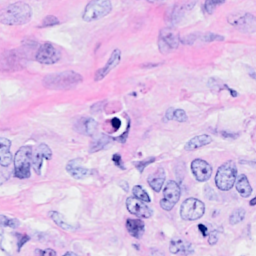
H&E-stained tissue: Breast